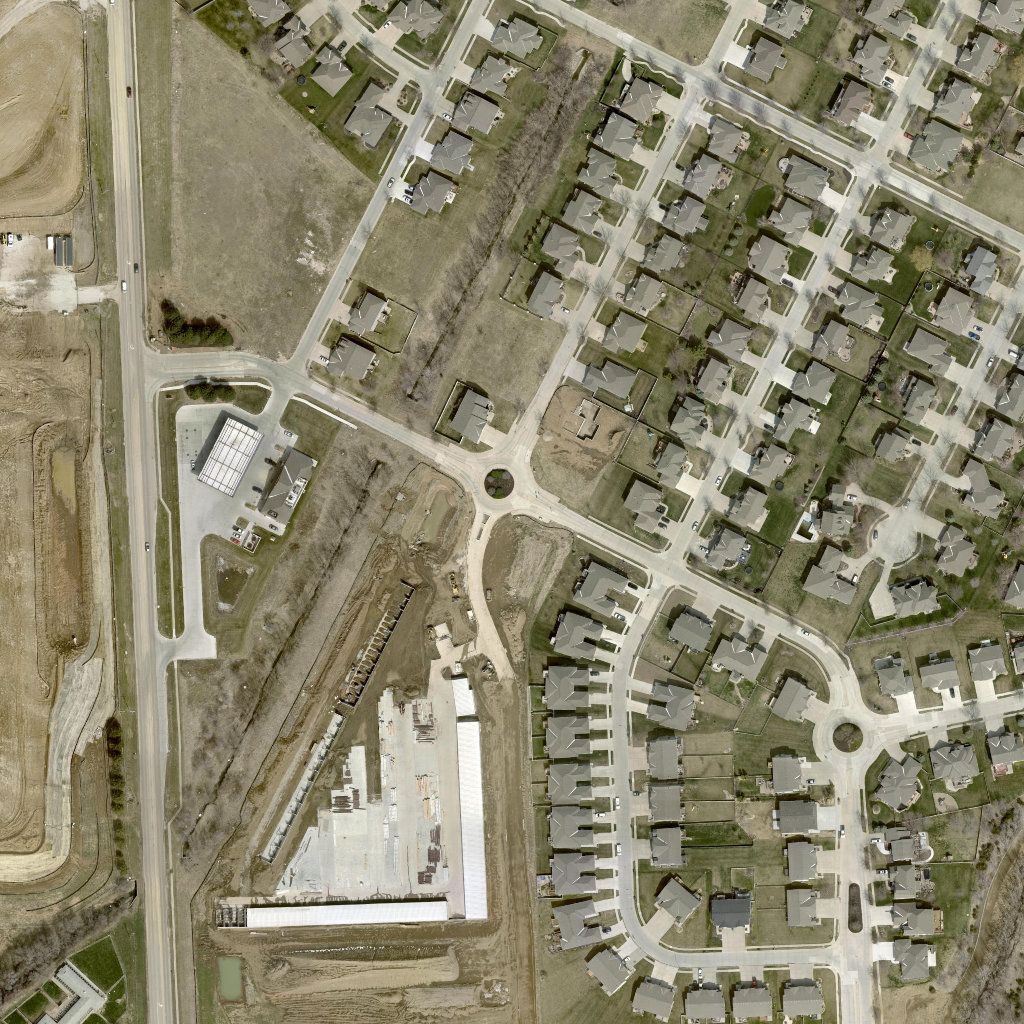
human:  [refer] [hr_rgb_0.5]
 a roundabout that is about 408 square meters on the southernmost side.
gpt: <box>[[79, 69, 85, 75, 0]]</box>